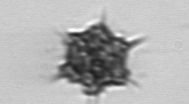
Label: Dictyocha